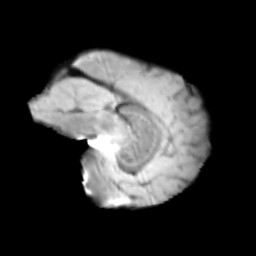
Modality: T2w
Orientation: sagittal
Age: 11
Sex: female
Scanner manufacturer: siemens
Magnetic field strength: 3 T
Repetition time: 3.8 s
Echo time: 0.07 s